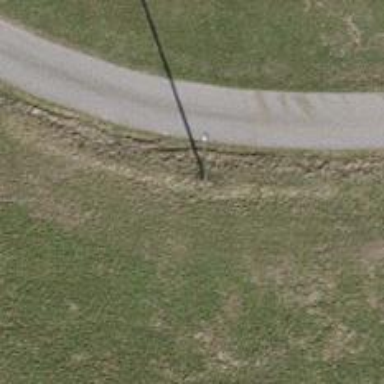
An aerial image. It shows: Minor power line.